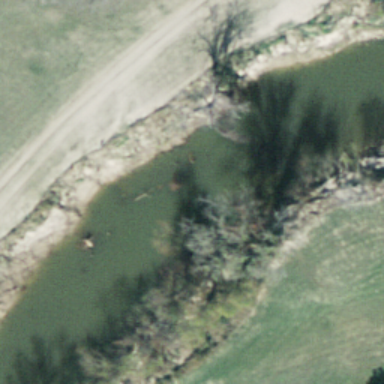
It is a river with two rows of trees on both banks of the river .